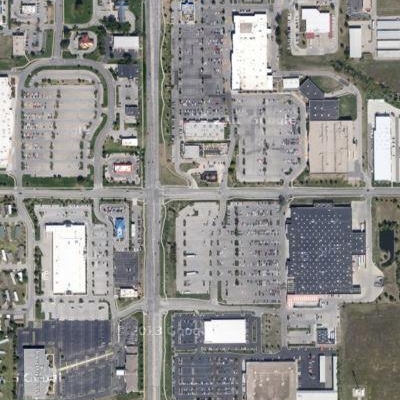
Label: cIndustry